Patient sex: M
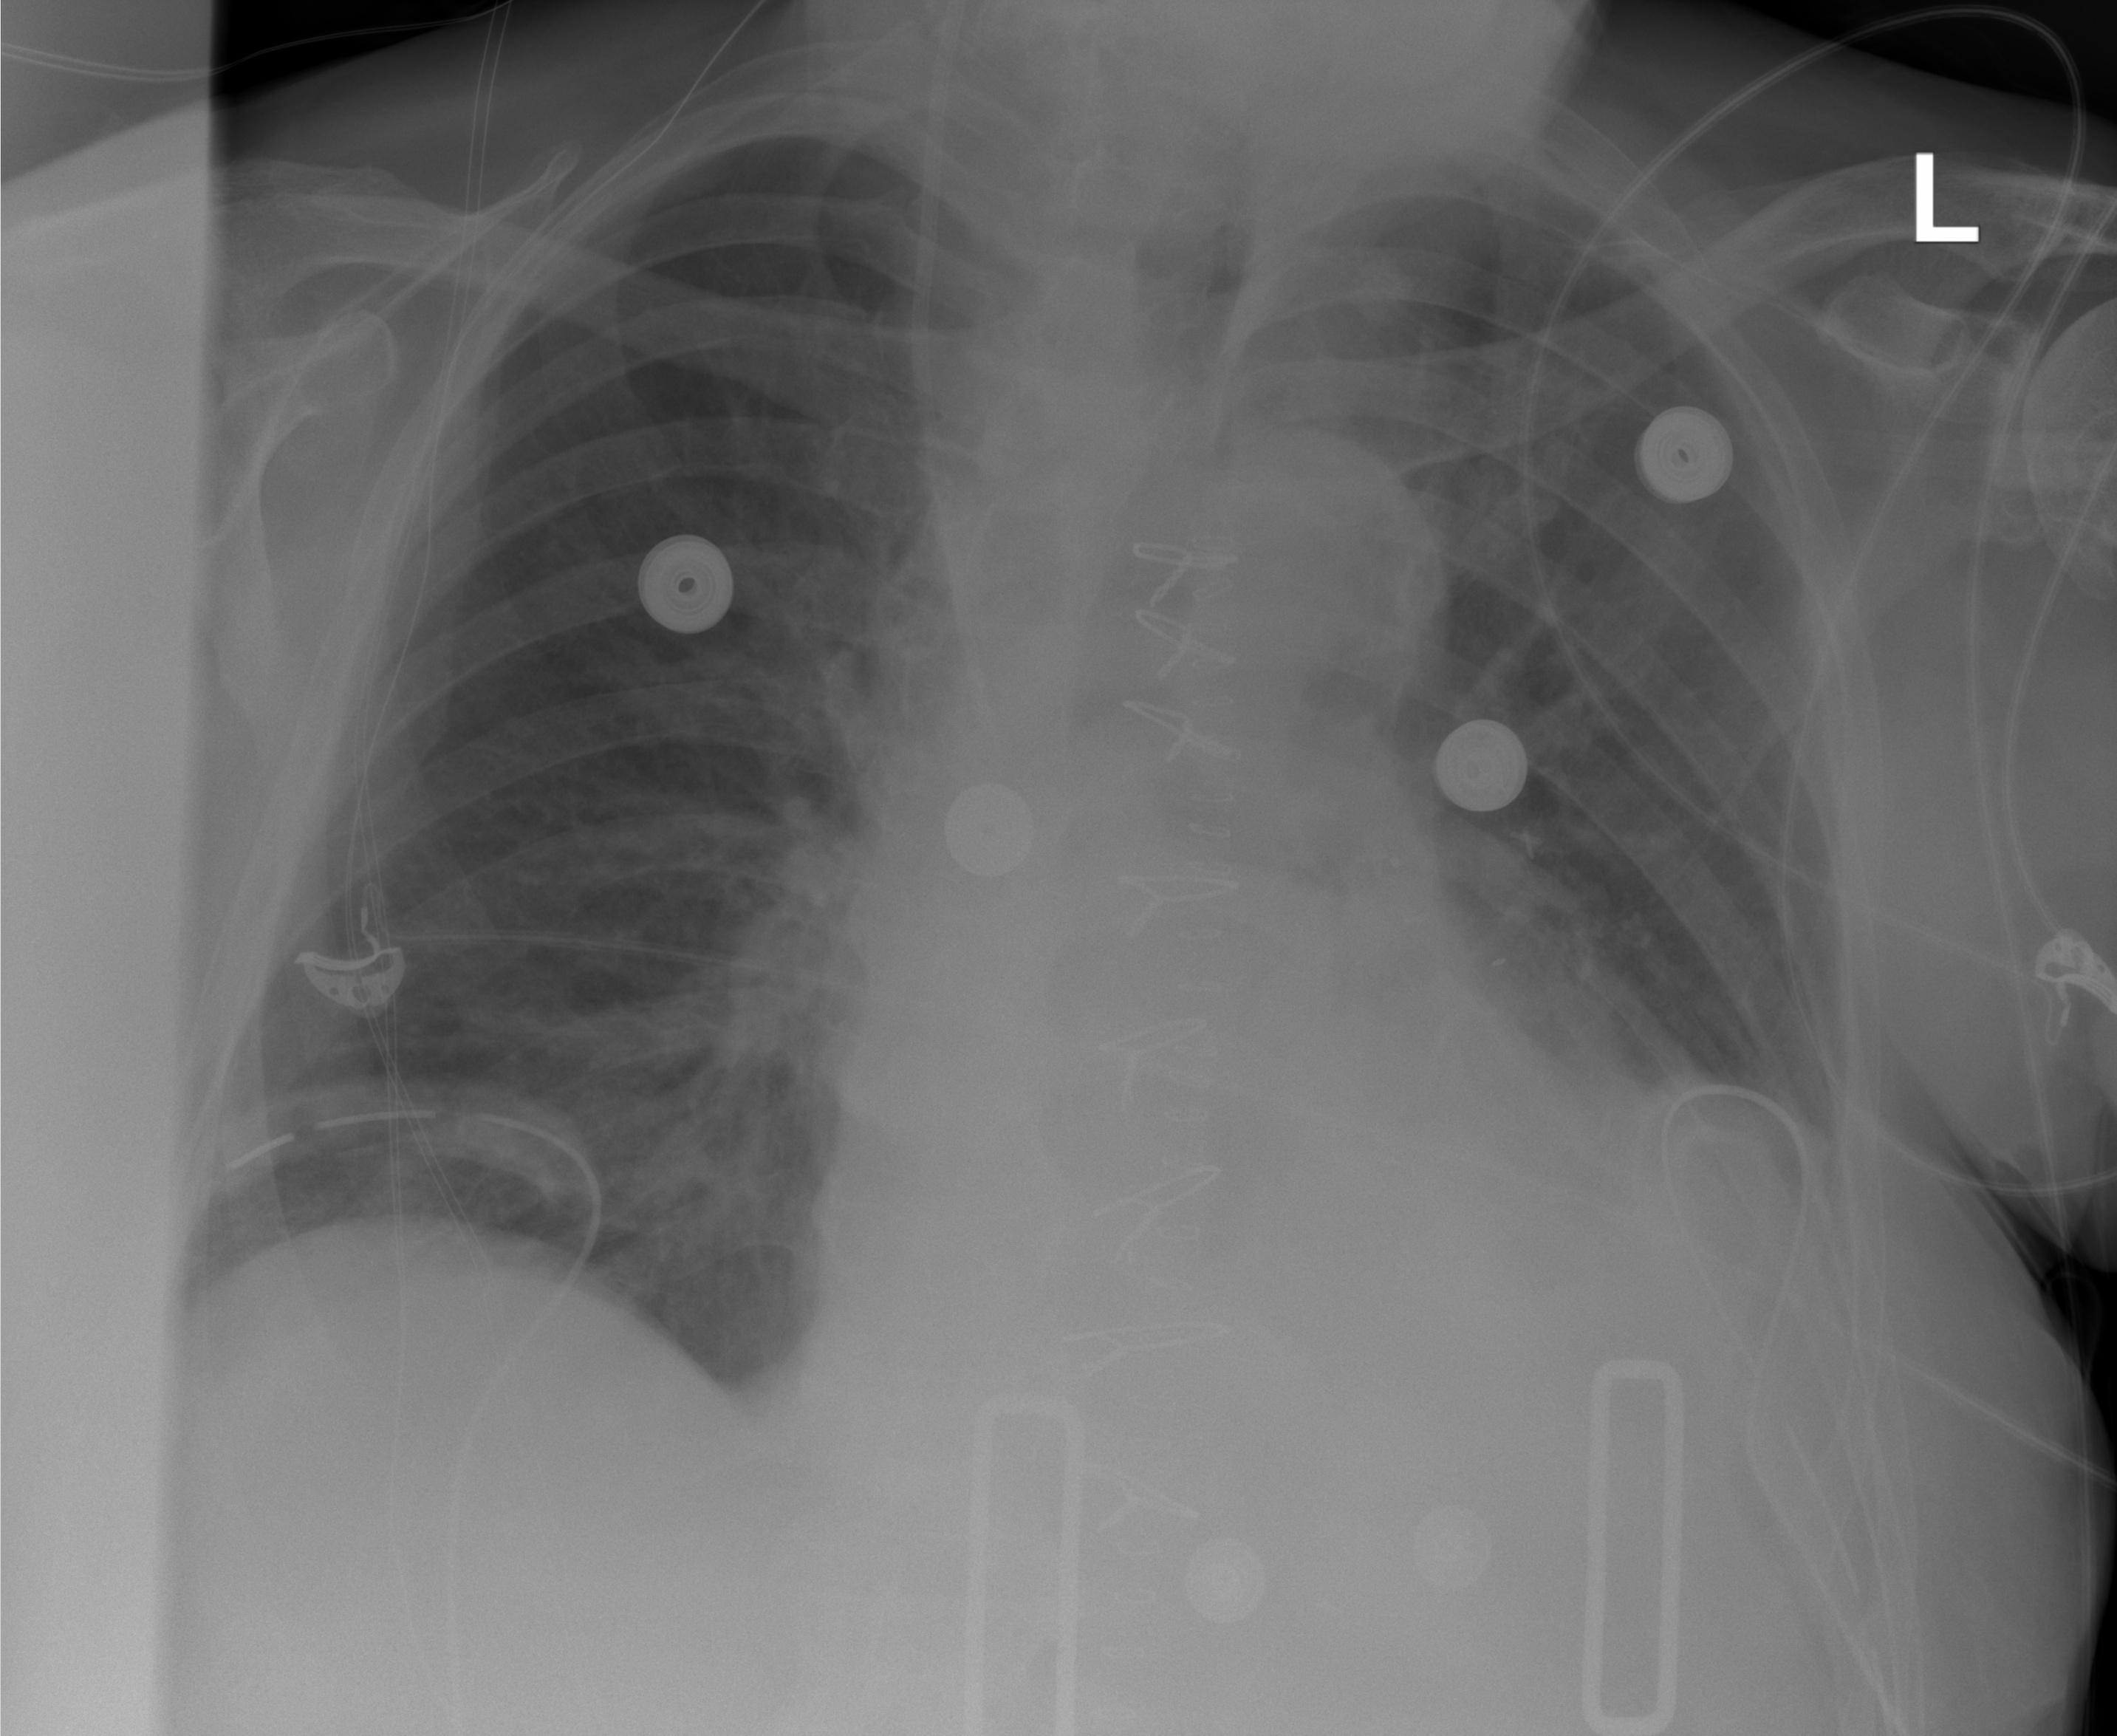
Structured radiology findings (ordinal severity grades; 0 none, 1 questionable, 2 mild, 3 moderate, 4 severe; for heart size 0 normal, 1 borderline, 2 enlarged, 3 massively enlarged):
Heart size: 2
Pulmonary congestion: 0
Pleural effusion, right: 0
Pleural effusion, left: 1
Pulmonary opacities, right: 0
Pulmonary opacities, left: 0
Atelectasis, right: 0
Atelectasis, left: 2